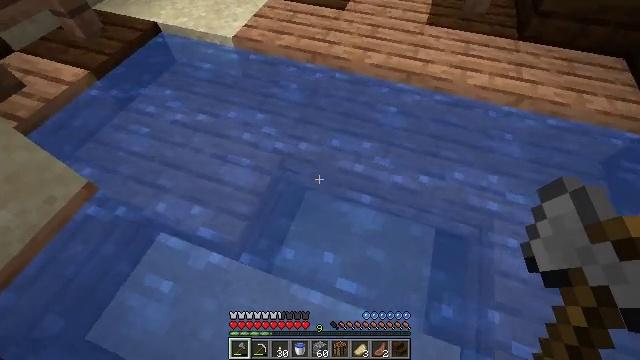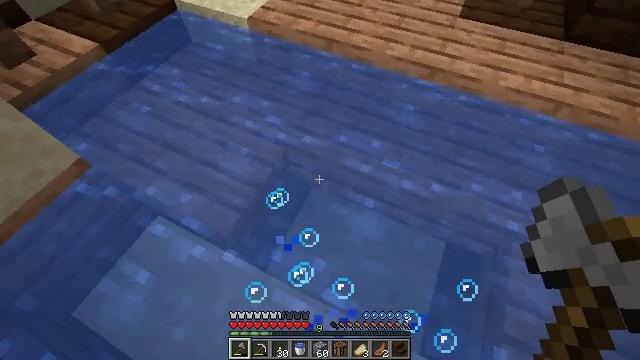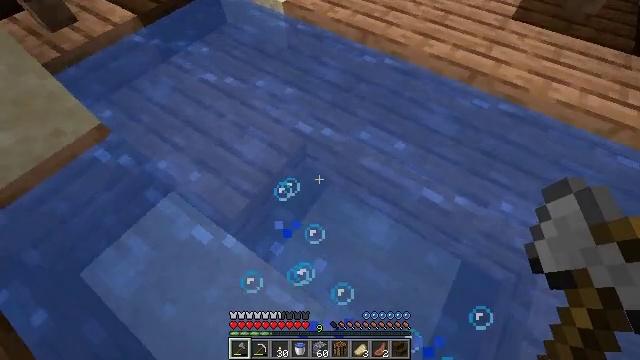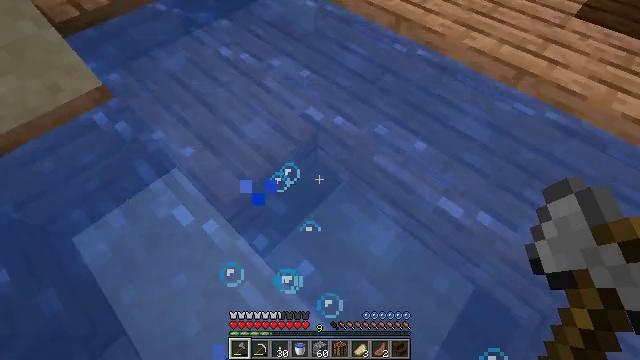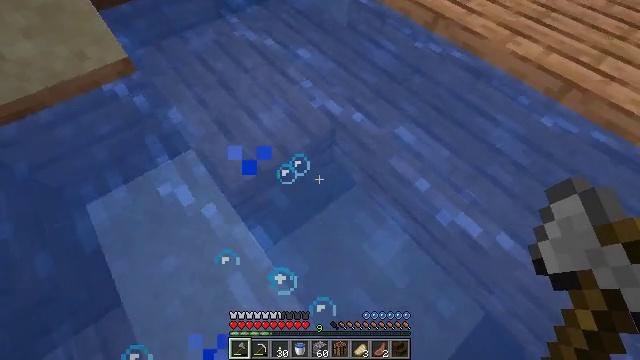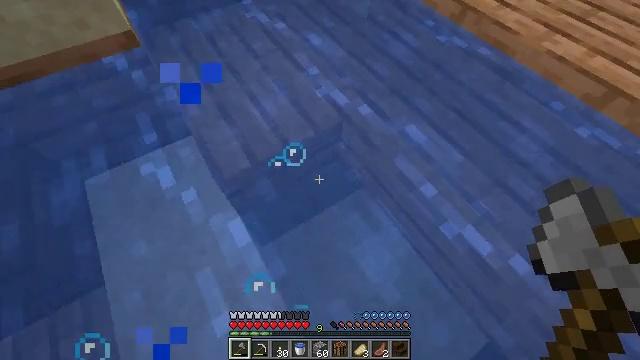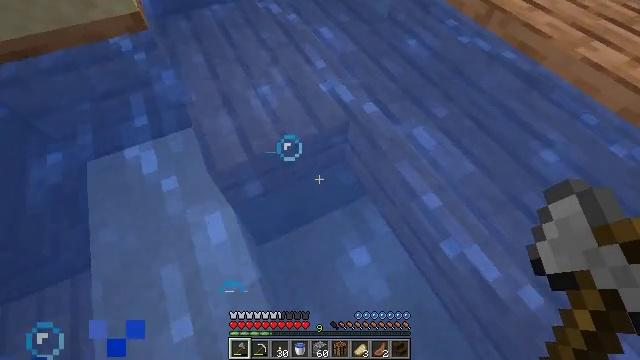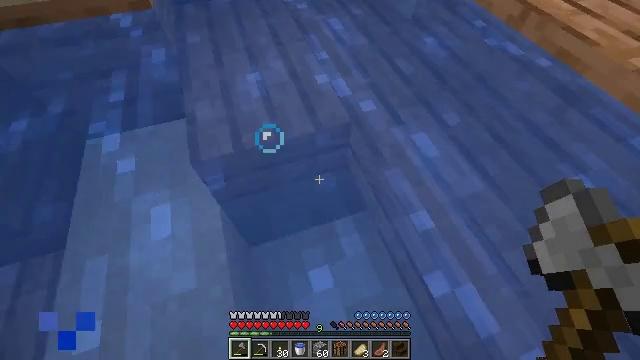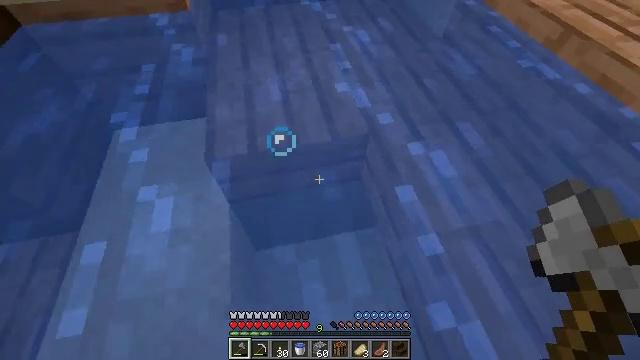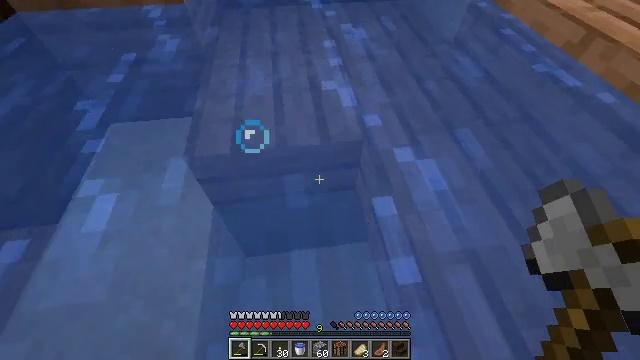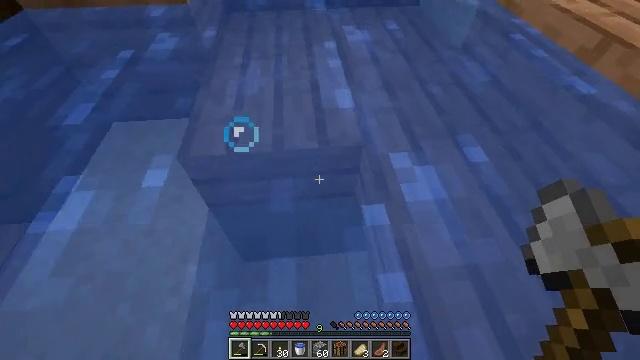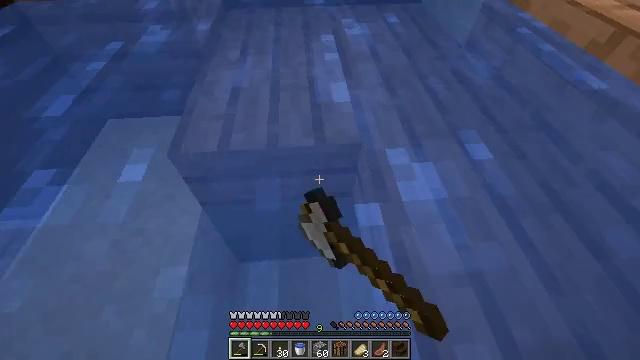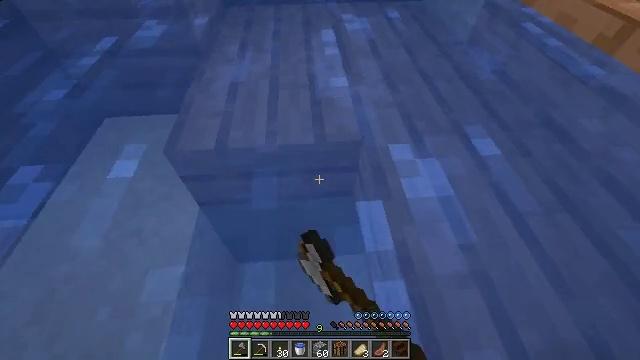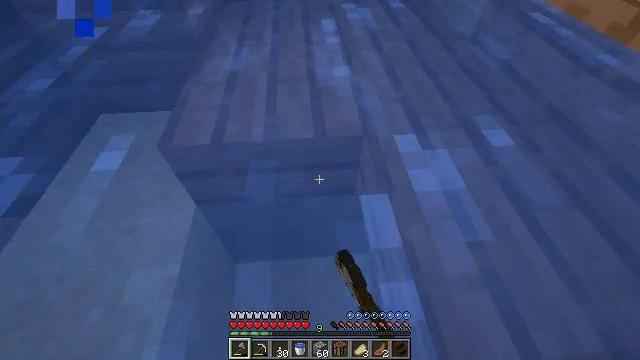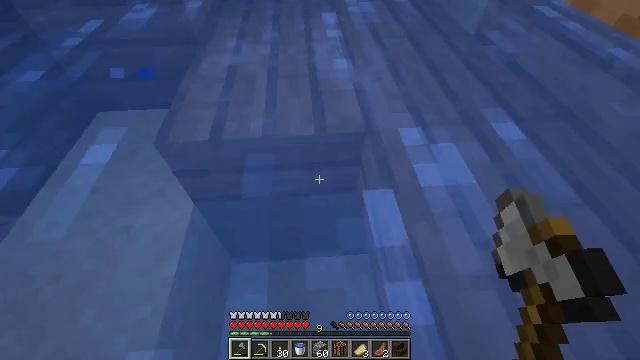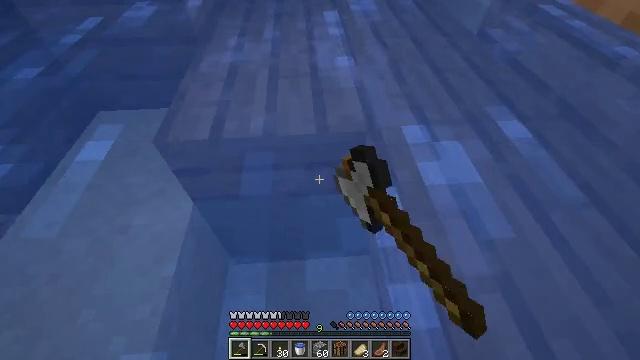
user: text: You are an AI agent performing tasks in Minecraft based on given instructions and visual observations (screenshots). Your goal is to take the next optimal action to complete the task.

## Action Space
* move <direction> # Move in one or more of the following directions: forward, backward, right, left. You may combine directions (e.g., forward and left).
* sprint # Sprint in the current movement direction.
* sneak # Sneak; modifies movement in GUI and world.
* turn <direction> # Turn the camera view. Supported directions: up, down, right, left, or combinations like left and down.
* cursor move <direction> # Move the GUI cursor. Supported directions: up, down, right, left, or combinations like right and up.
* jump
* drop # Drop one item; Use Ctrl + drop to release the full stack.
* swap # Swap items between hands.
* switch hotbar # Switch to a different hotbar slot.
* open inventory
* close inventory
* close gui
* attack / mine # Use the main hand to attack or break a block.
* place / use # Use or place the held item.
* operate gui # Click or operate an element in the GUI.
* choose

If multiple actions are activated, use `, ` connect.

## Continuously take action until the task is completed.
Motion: motion action
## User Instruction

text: Break the jungle slab to collect it.
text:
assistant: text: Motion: move forward and move right, turn left and down
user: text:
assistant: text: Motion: move forward and move right, turn left
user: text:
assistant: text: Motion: move forward and move right, turn left
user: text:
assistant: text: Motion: move forward and move right, turn left
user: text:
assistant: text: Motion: move forward and move right, turn left
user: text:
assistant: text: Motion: move forward and move right, turn left
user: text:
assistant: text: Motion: move forward and move right, turn left and up
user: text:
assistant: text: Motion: move forward and move right, turn left and up
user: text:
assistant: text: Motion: move forward, turn left and up
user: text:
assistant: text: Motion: turn left and up, attack / mine
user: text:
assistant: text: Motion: attack / mine
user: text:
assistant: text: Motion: attack / mine
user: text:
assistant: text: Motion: attack / mine
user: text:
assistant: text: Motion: attack / mine
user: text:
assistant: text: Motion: attack / mine
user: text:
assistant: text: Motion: turn left and up, attack / mine
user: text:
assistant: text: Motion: turn left and up, attack / mine
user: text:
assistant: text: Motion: turn left and up, attack / mine
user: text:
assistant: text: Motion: turn up, attack / mine
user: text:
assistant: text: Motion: attack / mine
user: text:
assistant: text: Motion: attack / mine
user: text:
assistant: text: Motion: attack / mine
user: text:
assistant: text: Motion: attack / mine
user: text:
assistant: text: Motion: attack / mine
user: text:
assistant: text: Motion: attack / mine
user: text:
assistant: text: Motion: attack / mine
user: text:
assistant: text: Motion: attack / mine
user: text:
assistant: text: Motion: turn up, attack / mine
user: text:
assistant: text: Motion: turn up, attack / mine
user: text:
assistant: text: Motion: attack / mine